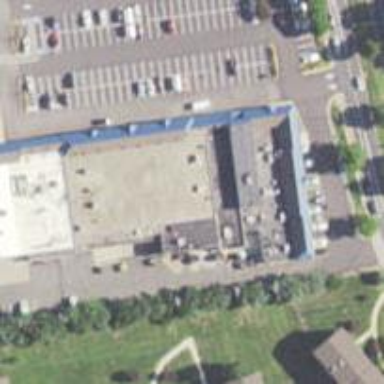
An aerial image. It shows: Retail building.